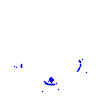
Particle: kaon